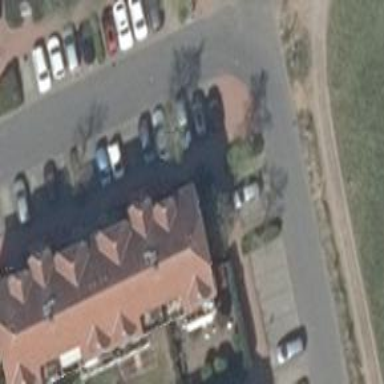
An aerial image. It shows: Half-hipped roof shape on the apartments building.